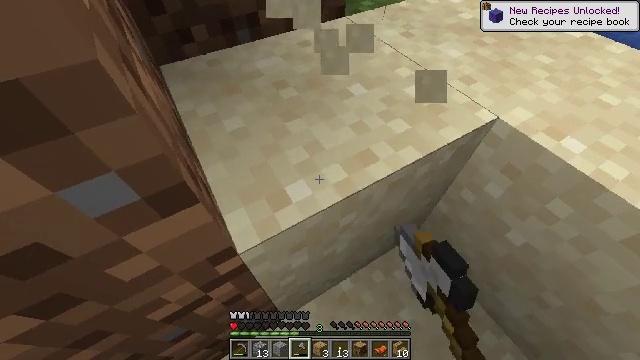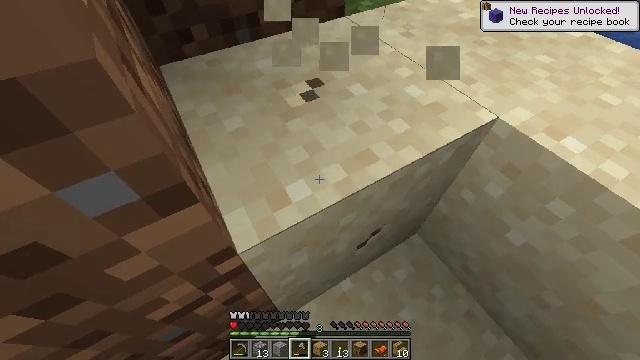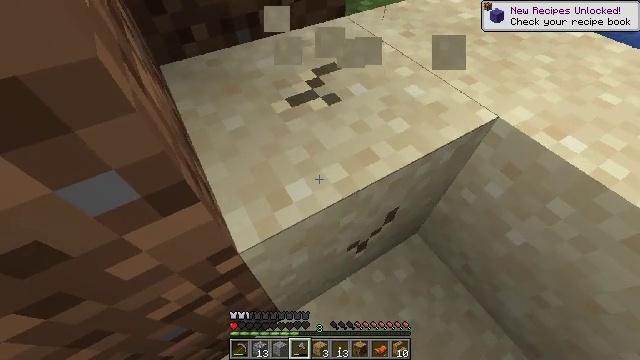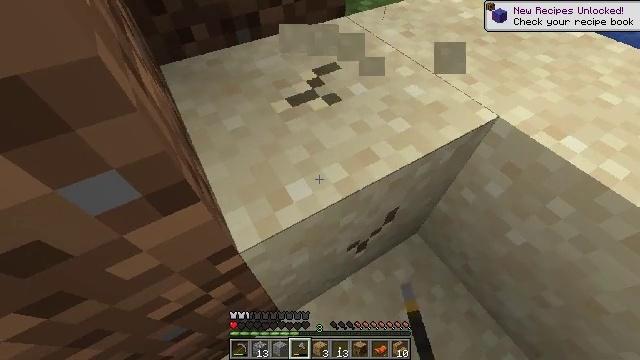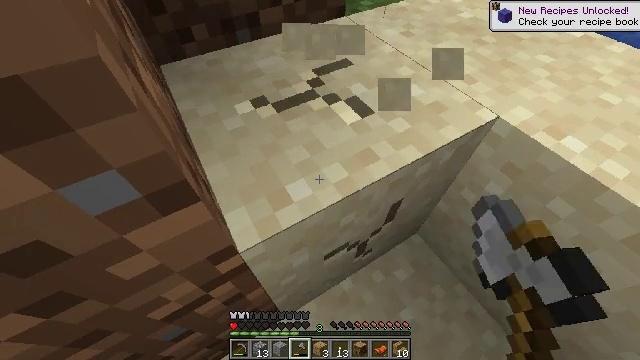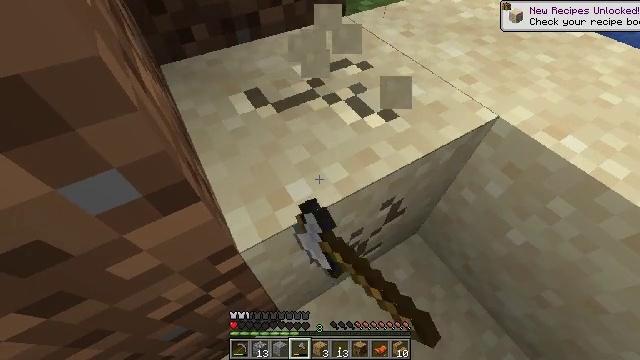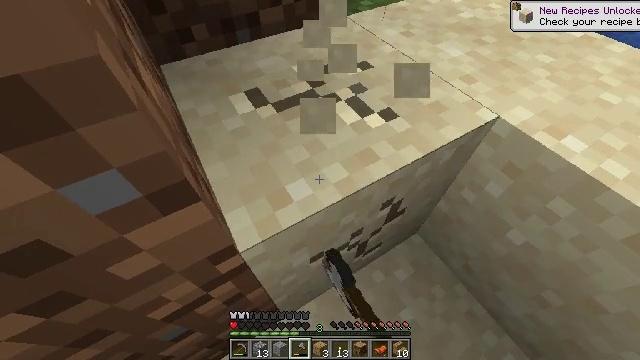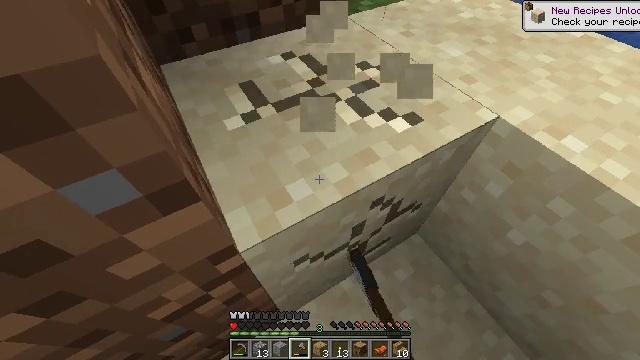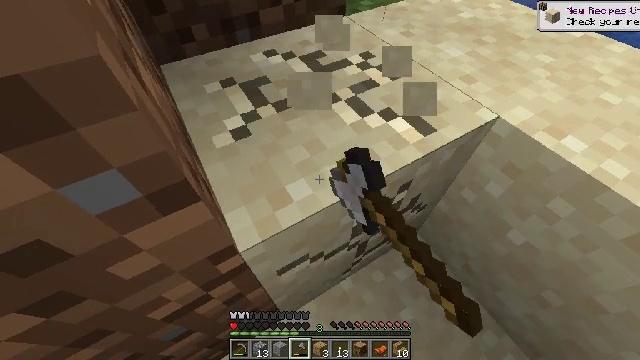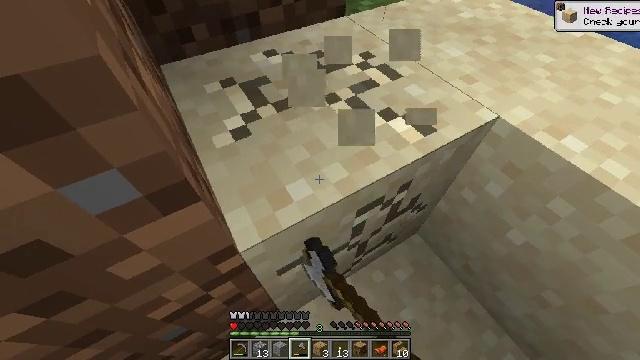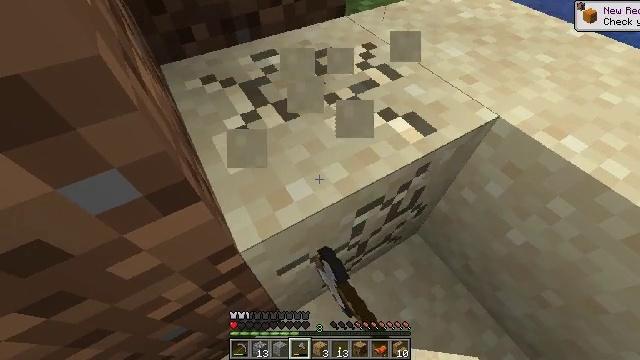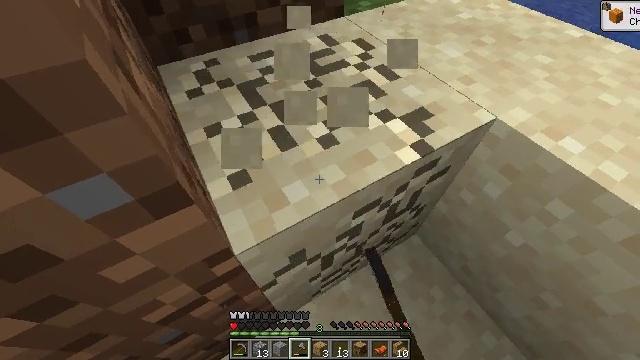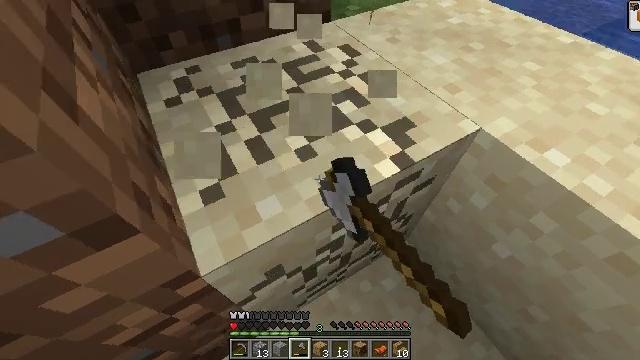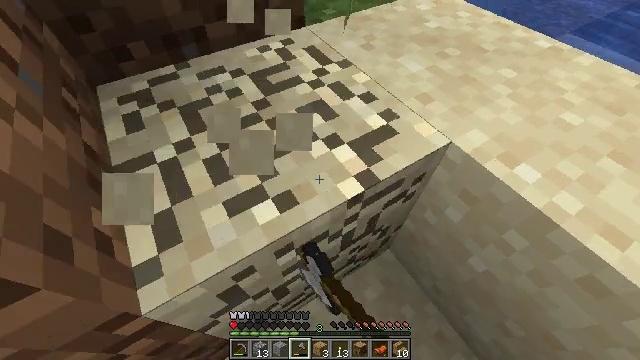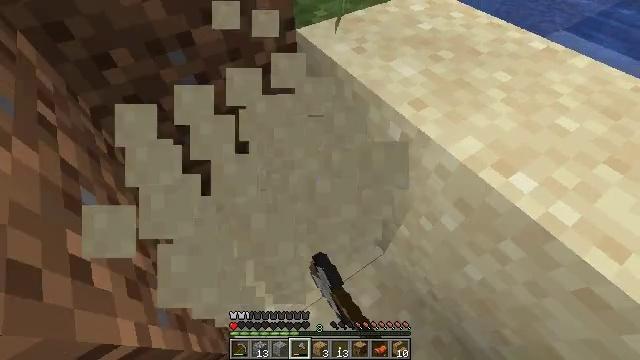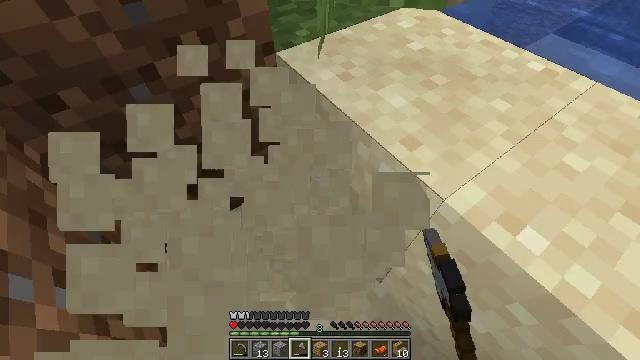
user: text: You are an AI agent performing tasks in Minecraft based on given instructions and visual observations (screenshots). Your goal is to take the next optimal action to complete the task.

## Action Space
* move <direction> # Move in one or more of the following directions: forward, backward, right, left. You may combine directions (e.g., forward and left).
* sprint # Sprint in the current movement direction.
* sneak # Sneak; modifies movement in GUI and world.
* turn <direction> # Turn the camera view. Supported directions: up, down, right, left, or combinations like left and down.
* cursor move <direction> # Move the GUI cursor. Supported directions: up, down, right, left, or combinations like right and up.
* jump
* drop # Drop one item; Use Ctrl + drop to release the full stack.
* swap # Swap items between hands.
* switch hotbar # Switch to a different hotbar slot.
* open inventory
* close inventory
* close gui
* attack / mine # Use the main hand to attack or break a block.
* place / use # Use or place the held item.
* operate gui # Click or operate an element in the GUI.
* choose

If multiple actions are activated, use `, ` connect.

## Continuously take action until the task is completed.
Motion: motion action
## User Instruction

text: Gather sand from the desert.
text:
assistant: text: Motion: attack / mine
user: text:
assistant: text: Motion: attack / mine
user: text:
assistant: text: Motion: attack / mine
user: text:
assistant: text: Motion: attack / mine
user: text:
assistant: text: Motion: attack / mine
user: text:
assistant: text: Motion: attack / mine
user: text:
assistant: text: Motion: attack / mine
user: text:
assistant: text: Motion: attack / mine
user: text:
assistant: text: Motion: attack / mine
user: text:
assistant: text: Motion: attack / mine
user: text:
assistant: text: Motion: move forward, attack / mine
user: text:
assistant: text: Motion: move forward, attack / mine
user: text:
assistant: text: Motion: move forward, turn right, attack / mine
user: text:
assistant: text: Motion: move forward, turn right, attack / mine
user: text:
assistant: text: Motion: move forward, turn right, attack / mine
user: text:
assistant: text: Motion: move forward, turn right, attack / mine
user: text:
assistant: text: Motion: turn right and down, attack / mine
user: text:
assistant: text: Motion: turn right and down, attack / mine
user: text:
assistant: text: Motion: turn right and down, attack / mine
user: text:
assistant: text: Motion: turn right and down, attack / mine
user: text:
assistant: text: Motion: turn right and down, attack / mine
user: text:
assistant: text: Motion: turn right and down, attack / mine
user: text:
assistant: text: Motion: turn right and down, attack / mine
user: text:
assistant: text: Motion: turn right, attack / mine
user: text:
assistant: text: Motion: turn right and up, attack / mine
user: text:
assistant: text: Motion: turn right, attack / mine
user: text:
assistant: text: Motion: attack / mine
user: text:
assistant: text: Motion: turn right, attack / mine
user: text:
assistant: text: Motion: turn right, attack / mine
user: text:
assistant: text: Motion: turn right, attack / mine